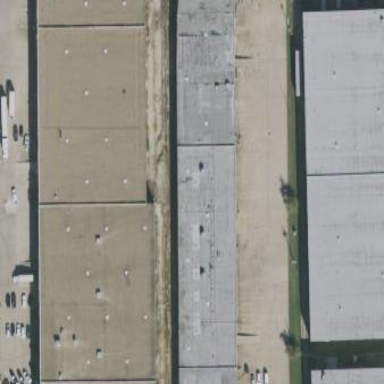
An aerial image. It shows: Warehouse.